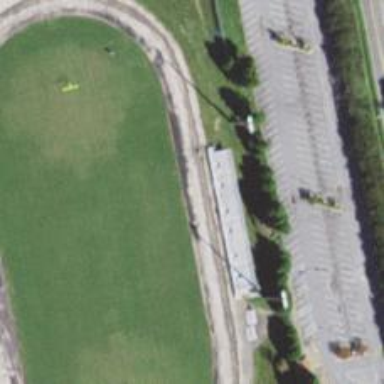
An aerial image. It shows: Track located within leisure land area.